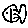
Label: fish